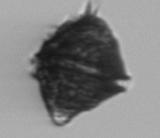
Label: Gonyaulax